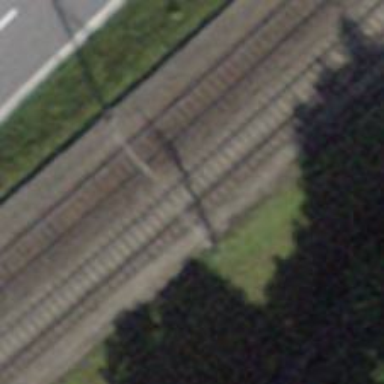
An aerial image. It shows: Railway with electrified contact lines.